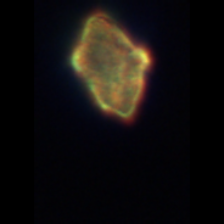
Taxon: Akashiwo
Group: Dinoflagellates